Question: I would like to read in parallel line by line from output file. Every thread read one line then work with data. In the mean time next thread have to read the next line.
'''
std::ifstream infile("test.txt");
std::mutex mtx;
void read(int id_thread){
while(infile.good()){
mtx.lock();
std::string sLine;
getline(infile, sLine);
std::cout << "Read by thread: " << id_thread;
std::cout << sLine << std::endl;
mtx.unlock();
}
}
void main(){
std::vector<std::thread> threads;
for(int i = 0; i < num; i++){
threads.push_back(std::thread(parallelFun, i));
}
for(auto& thread : threads){
thread.join();
}
return 0;
}
'''
When i run this code i get this:
First thread read all lines. How can i make it happen that every thread read one line?

As mentioned in the comments all i needed to do was bigger test file.
Thanks guys!
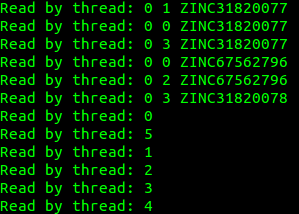
Answer: I would change the loop into
'''
while(infile.good()){
mtx.lock();
std::string sLine;
getline(infile, sLine);
mtx.unlock();
std::cout << "Read by thread: " << id_thread;
std::cout << sLine << std::endl;
}
'''
Your std::cout stuff is the busy part of your test loop which you want to exchange for real code later. This gives the other thread time to kick in. Furthermore make your test file . It is not uncommon that thread initialization takes some time in which the first thread eats all the data.